Aerial crown-view tile of a tropical tree (Barro Colorado Island, Panama), acquired 20250715:
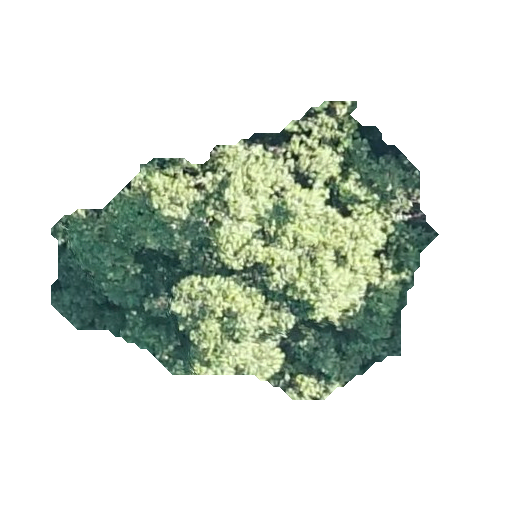
Species: Luehea seemannii
GBIF accepted scientific name: Luehea seemannii
Crown area: 111.91 m²